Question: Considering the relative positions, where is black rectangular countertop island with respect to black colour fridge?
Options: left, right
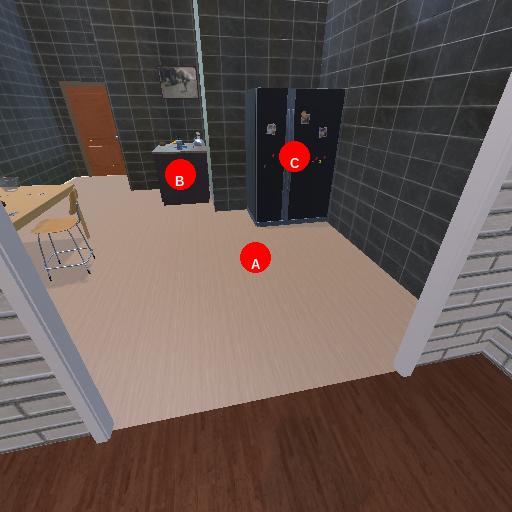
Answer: left